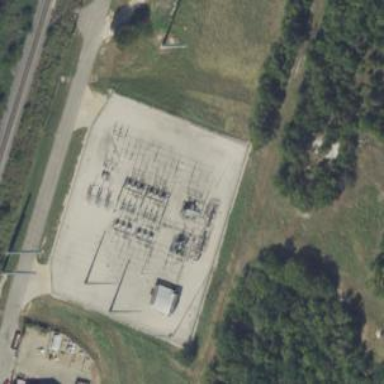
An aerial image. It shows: Switch for power supply.